Contrast-enhanced CT slice 71 of 93
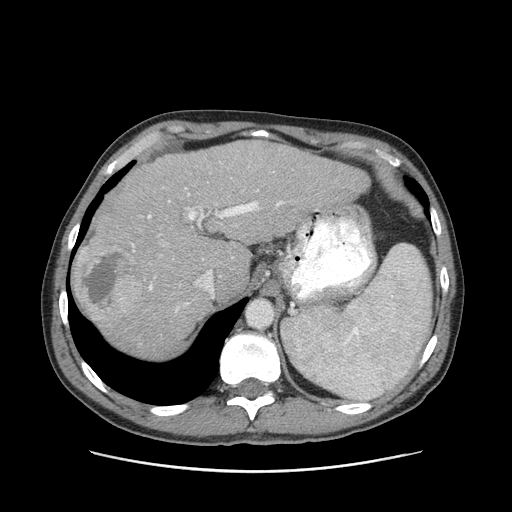
Segmented voxel counts for this case:
Liver: 1159665 voxels
Tumor mass: 61125 voxels
Portal vein: 13140 voxels
Abdominal aorta: 7593 voxels